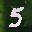
Label: 5